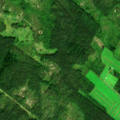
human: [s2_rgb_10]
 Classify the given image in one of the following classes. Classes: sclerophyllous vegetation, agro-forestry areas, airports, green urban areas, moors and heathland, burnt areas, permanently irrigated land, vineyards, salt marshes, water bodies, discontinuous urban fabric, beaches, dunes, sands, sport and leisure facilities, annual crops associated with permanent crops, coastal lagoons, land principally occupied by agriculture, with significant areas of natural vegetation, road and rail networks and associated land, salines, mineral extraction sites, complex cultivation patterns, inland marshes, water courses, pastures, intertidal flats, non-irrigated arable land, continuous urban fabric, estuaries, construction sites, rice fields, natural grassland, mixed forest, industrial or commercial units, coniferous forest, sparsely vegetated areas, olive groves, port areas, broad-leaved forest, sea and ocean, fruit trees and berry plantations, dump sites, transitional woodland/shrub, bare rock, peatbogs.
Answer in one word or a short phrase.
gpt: non-irrigated arable land, coniferous forest, mixed forest, transitional woodland/shrub